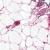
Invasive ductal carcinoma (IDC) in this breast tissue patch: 0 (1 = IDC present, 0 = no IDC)